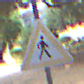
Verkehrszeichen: FussgaengerLinks
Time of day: MorningAfternoon
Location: Outdoor (Suburban)
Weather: PartlyCloudy
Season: NotSpecified
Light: Natural